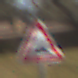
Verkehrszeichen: UnebeneFahrbahn
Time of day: MorningAfternoon
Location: Outdoor (Nature)
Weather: PartlyCloudy
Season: NotSpecified
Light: Natural